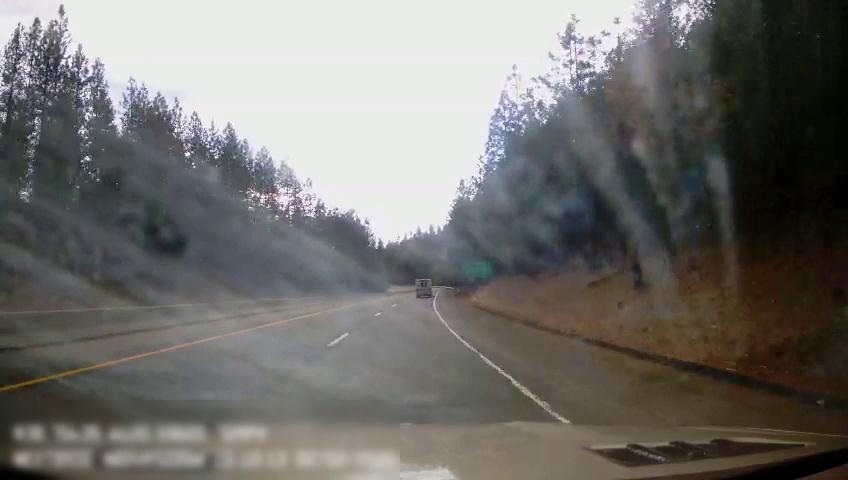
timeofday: Day
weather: Cloudy
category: Drivable Space
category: Drivable Space
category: Vehicles | Van
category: Lanes | Current Lane
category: Lanes | Alternate Lane
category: Lanes | Alternate Lane
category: Traffic | Signs